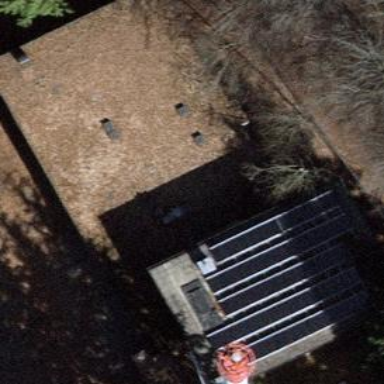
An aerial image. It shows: Service building.